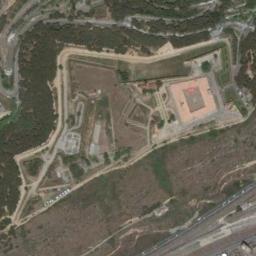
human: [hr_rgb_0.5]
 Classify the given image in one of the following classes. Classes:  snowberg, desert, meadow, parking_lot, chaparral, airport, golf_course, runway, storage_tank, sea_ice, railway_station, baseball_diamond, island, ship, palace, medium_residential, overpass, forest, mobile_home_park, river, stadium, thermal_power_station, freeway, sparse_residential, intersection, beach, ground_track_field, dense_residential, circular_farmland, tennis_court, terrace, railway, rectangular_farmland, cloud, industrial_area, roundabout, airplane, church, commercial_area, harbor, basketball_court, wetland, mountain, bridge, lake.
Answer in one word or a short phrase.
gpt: palace